Question: I'm trying to figure out a problem that we're facing with the download and the problem seems to exist only in Chrome and only for txt and csv files. Downloading zip files works just as expected. IE and Firefox works for all scenarios.
For some reason Chrome downloads both txt and csv files without properly setting the name. Files inherit the name of the page which they were downloaded from, and don't have an extension (.
I have a simple Webform with just 3 linkbuttons a fairly straightforward code behind, which I simplified for the sake of this question.
'''
Imports System.IO
Public Class _Default
Inherits Page
Private Const FILE_PATH_CSV As String = "D:\Temp\Download estFile.csv"
Private Const FILE_PATH_ZIP As String = "D:\Temp\Download estFile.zip"
Private Const FILE_PATH_TXT As String = "D:\Temp\Download estFile.txt"
Private Sub btnDownloadCSV_Click(sender As Object, e As EventArgs) Handles btnDownloadCSV.Click
Dim file As New FileInfo(FILE_PATH_CSV)
If Not file.Exists() Then
Throw New Exception("No file")
End If
Try
DownloadFile(file)
Catch ex As Exception
'TODO: Log!
End Try
End Sub
Private Sub btnDownloadTXT_Click(sender As Object, e As EventArgs) Handles btnDownloadTXT.Click
Dim file As New FileInfo(FILE_PATH_TXT)
If Not file.Exists() Then
Throw New Exception("No file")
End If
Try
DownloadFile(file)
Catch ex As Exception
'TODO: Log!
End Try
End Sub
Private Sub btnDownloadZIP_Click(sender As Object, e As EventArgs) Handles btnDownloadZIP.Click
Dim file As New FileInfo(FILE_PATH_ZIP)
If Not file.Exists() Then
Throw New Exception("No file")
End If
Try
DownloadFile(file)
Catch ex As Exception
'TODO: Log!
Finally
With Response
.Flush()
.End()
End With
End Try
End Sub
Private Sub DownloadFile(ByVal file As FileInfo)
With Response
.Clear()
.ClearHeaders()
.ClearContent()
.Buffer = True
Response.ContentType = GetContentType(file)
Response.AddHeader("Content-Disposition:", String.Format("attachment;filename=""{0}""", file.Name.ToString()))
Response.AddHeader("Content-Length", file.Length.ToString())
Response.TransmitFile(file.FullName)
End With
End Sub
Private Function GetContentType(ByVal file As FileInfo)
Select Case file.Extension.ToLower()
Case ".txt", ".csv"
Return "application/octet-stream"
Case ".zip"
Return "application/x-zip-compressed"
Case Else
Return "application/octet-stream"
End Select
End Function
End Class
'''
I've tried switching the content type to 'text/plain' or other options as I searched the web for the answer but had no luck. I feel like I'm missing something, but I can't find anything that answers my question online.
Does anyone have any ideas why this might be happening?
Any help is appreciated.
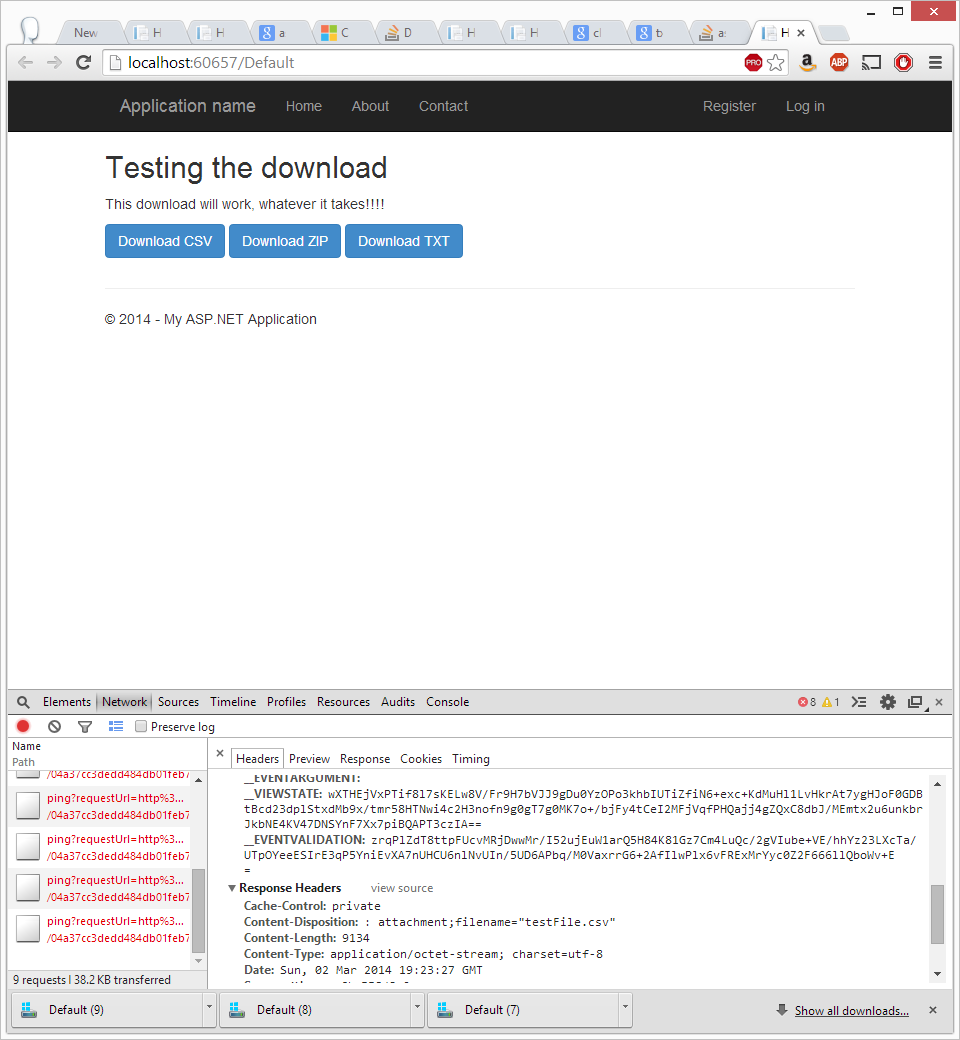
Answer: Problem solved. I guess I should be more careful with copy/paste as that caused me 2 days of very frustrated debugging.
'''
Response.AddHeader("Content-Disposition:", String.Format("attachment;filename=""{0}""", file.Name.ToString()))
'''
Should be
'''
Response.AddHeader("Content-Disposition", String.Format("attachment;filename=""{0}""", file.Name.ToString()))
'''
Extra colon in there was not necessary and when I removed it - everything worked!
Thanks to all who helped!